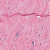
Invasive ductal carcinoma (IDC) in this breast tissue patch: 0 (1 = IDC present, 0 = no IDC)